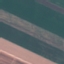
Land use / land cover class: AnnualCrop